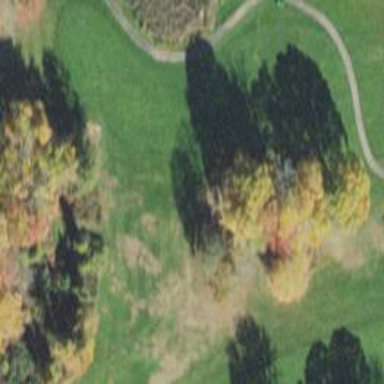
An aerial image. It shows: View of golf hole.